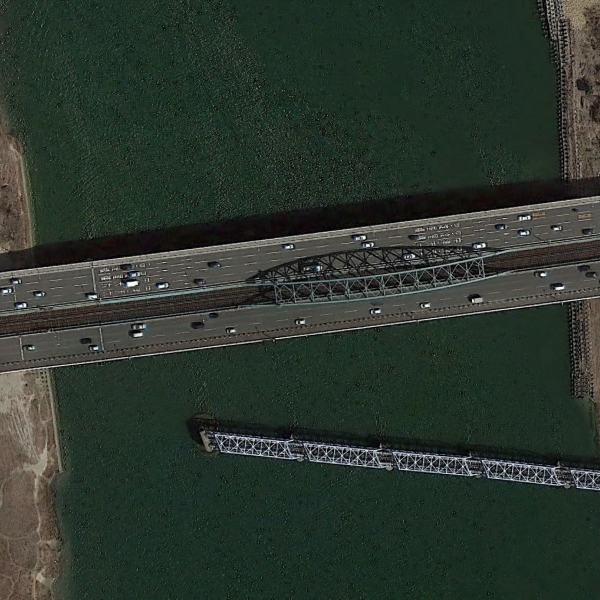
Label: Bridge